Question: I need to execute a Command when a WPF TabItem Header is clicked.
Since Button has a Command, I figured I would put the Button in the TabItem Header.
I would like the Button to take up the entire contents of the TabItem Header, but no matter what I've tried, I haven't been able to get it to do so.
Here is my simple XAML Window:

'''
<Window x:Class="ActivePDFMonitor.TestWindow"
xmlns="http://schemas.microsoft.com/winfx/2006/xaml/presentation"
xmlns:x="http://schemas.microsoft.com/winfx/2006/xaml"
Title="TestWindow" Height="300" Width="300">
<Grid>
<TabControl>
<TabItem Header="Tab 1">
<TextBlock Text="Hello, world"/>
</TabItem>
<TabItem>
<TabItem.HeaderTemplate>
<DataTemplate>
<Button Content="+" Background="Green"></Button>
</DataTemplate>
</TabItem.HeaderTemplate>
<TextBlock Text="Tab 2 contents"/>
</TabItem>
</TabControl>
</Grid>
</Window>
'''
Here's what I've tried that hasn't worked
1. Setting Button attributes HorizontalAlignment="Stretch", VerticalAlignment="Stretch", HorizontalContentAlignment="Stretch", VerticalContentAlignment="Stretch" - no visual effect
2. Wrapping other Panels (WrapPanel, DockPanel) around Button - no visual effect
3. Wrap Button in a <Viewbox> - for some reason this made the Button take up the ENTIRE window.
I guess I don't need a button, if there is some way I could attach a Command to the entire TabItem Header (that would be a possible workaround solution).
However, I definitely do not want to use TabControl's SelectionChanged to trigger the adding of a new Tab (went down that road and found it to be brittle since SelectionChanged is unpredictable).
I've been banging my head on this, it seems like it should be simple. Any ideas or insight would be greatly appreciated.
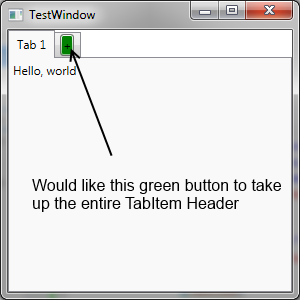
Answer: WPF's <URL> produces the effect you are requesting:

'''
<Window x:Class="Test.MainWindow"
xmlns="http://schemas.microsoft.com/winfx/2006/xaml/presentation"
xmlns:x="http://schemas.microsoft.com/winfx/2006/xaml"
Title="MainWindow" Height="350" Width="525">
<Window.Resources>
<SolidColorBrush x:Key="TabItem.Selected.Background" Color="#FFFFFF"/>
<SolidColorBrush x:Key="TabItem.Selected.Border" Color="#ACACAC"/>
<Style x:Key="TabControlStyle1" TargetType="{x:Type TabControl}">
<Setter Property="Padding" Value="2"/>
<Setter Property="HorizontalContentAlignment" Value="Center"/>
<Setter Property="VerticalContentAlignment" Value="Center"/>
<Setter Property="Background" Value="{StaticResource TabItem.Selected.Background}"/>
<Setter Property="BorderBrush" Value="{StaticResource TabItem.Selected.Border}"/>
<Setter Property="BorderThickness" Value="1"/>
<Setter Property="Foreground" Value="{DynamicResource {x:Static SystemColors.ControlTextBrushKey}}"/>
<Setter Property="Template">
<Setter.Value>
<ControlTemplate TargetType="{x:Type TabControl}">
<Grid x:Name="templateRoot" ClipToBounds="true" SnapsToDevicePixels="true" KeyboardNavigation.TabNavigation="Local">
<Grid.RowDefinitions>
<RowDefinition x:Name="RowDefinition0" Height="Auto"/>
<RowDefinition x:Name="RowDefinition1" Height="*"/>
</Grid.RowDefinitions>
<!-- here is the edit -->
<DockPanel x:Name="headerPanel" Background="Transparent" Grid.Column="0" IsItemsHost="true" Margin="2,2,2,0" Grid.Row="0" KeyboardNavigation.TabIndex="1" Panel.ZIndex="1" />
<Border x:Name="contentPanel" BorderBrush="{TemplateBinding BorderBrush}" BorderThickness="{TemplateBinding BorderThickness}" Background="{TemplateBinding Background}" Grid.Column="0" KeyboardNavigation.DirectionalNavigation="Contained" Grid.Row="1" KeyboardNavigation.TabIndex="2" KeyboardNavigation.TabNavigation="Local">
<ContentPresenter x:Name="PART_SelectedContentHost" ContentSource="SelectedContent" Margin="{TemplateBinding Padding}" SnapsToDevicePixels="{TemplateBinding SnapsToDevicePixels}"/>
</Border>
</Grid>
<ControlTemplate.Triggers>
<Trigger Property="IsEnabled" Value="false">
<Setter Property="TextElement.Foreground" TargetName="templateRoot" Value="{DynamicResource {x:Static SystemColors.GrayTextBrushKey}}"/>
</Trigger>
</ControlTemplate.Triggers>
</ControlTemplate>
</Setter.Value>
</Setter>
</Style>
</Window.Resources>
<Grid>
<TabControl Style="{DynamicResource TabControlStyle1}">
<TabItem Header="Tab 1" DockPanel.Dock="Left">
<TextBlock Text="Hello, world"/>
</TabItem>
<TabItem Header="Tab 2" DockPanel.Dock="Left">
<TextBlock Text="Hello, world"/>
</TabItem>
<TabItem Header="Foo bar" />
</TabControl>
</Grid>
</Window>
'''
If you want to have a button in the header, without the 'TabItem' wrapper, you can re-template a 'TabItem'. You do still need to handle the case where the 'TabItem' is selected via keyboard or otherwise.

'''
<TabItem>
<TabItem.Template>
<ControlTemplate>
<Button>hello</Button>
</ControlTemplate>
</TabItem.Template>
</TabItem>
'''